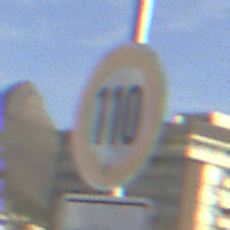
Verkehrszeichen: Geschwindigkeit110
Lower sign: ZeitangabenMitBeschraenkungAufWochentage1
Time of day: MorningAfternoon
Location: Outdoor (Suburban)
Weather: PartlyCloudy
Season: NotSpecified
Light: Natural